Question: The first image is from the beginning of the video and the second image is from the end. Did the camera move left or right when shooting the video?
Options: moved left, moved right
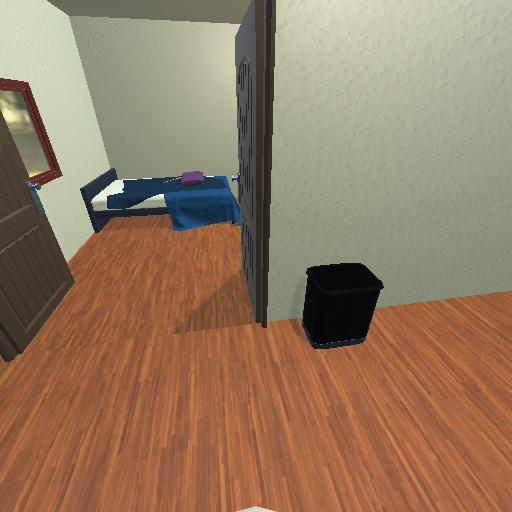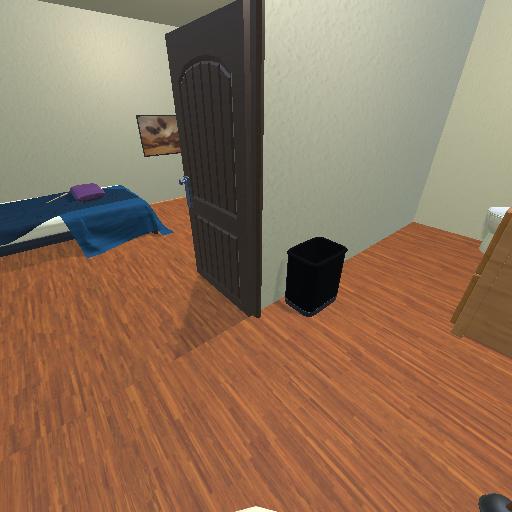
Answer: moved left